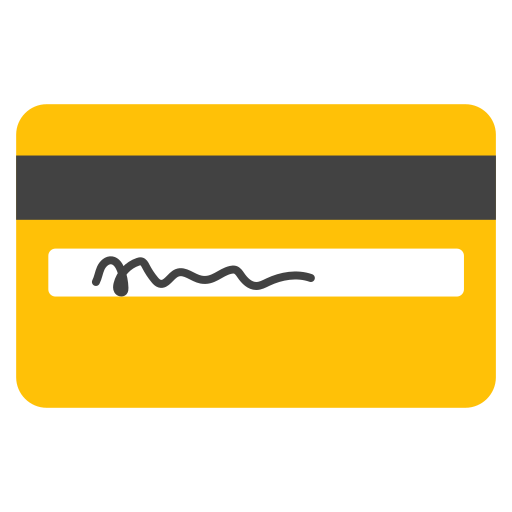
Emoji: 💳